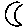
Label: moon